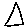
Label: triangle